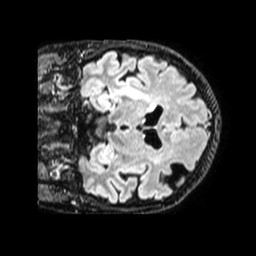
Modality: FLAIR
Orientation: coronal
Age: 62
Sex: female
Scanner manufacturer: philips
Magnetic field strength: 1.5 T
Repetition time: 4.8 s
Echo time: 0.329 s